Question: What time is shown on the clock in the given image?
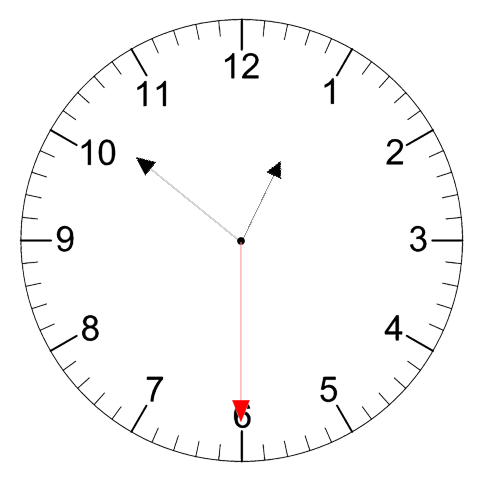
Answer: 12:51:30